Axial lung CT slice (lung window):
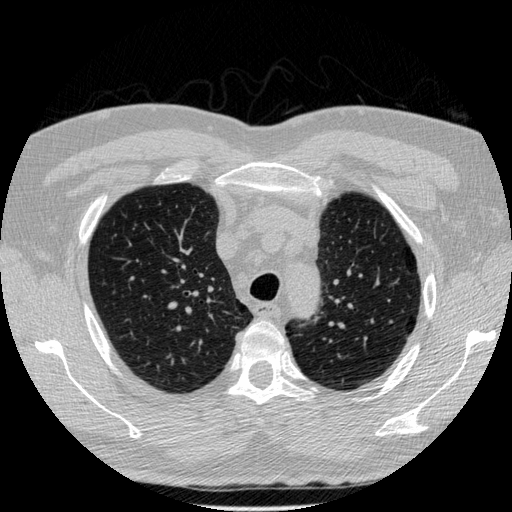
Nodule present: no